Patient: sex F, age 83
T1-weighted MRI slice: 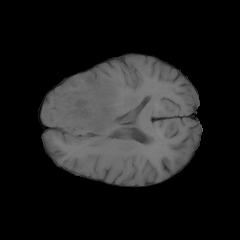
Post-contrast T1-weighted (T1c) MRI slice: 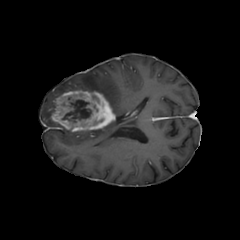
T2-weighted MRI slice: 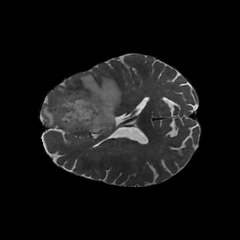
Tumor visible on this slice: yes
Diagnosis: Glioblastoma, IDH-wildtype
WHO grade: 4